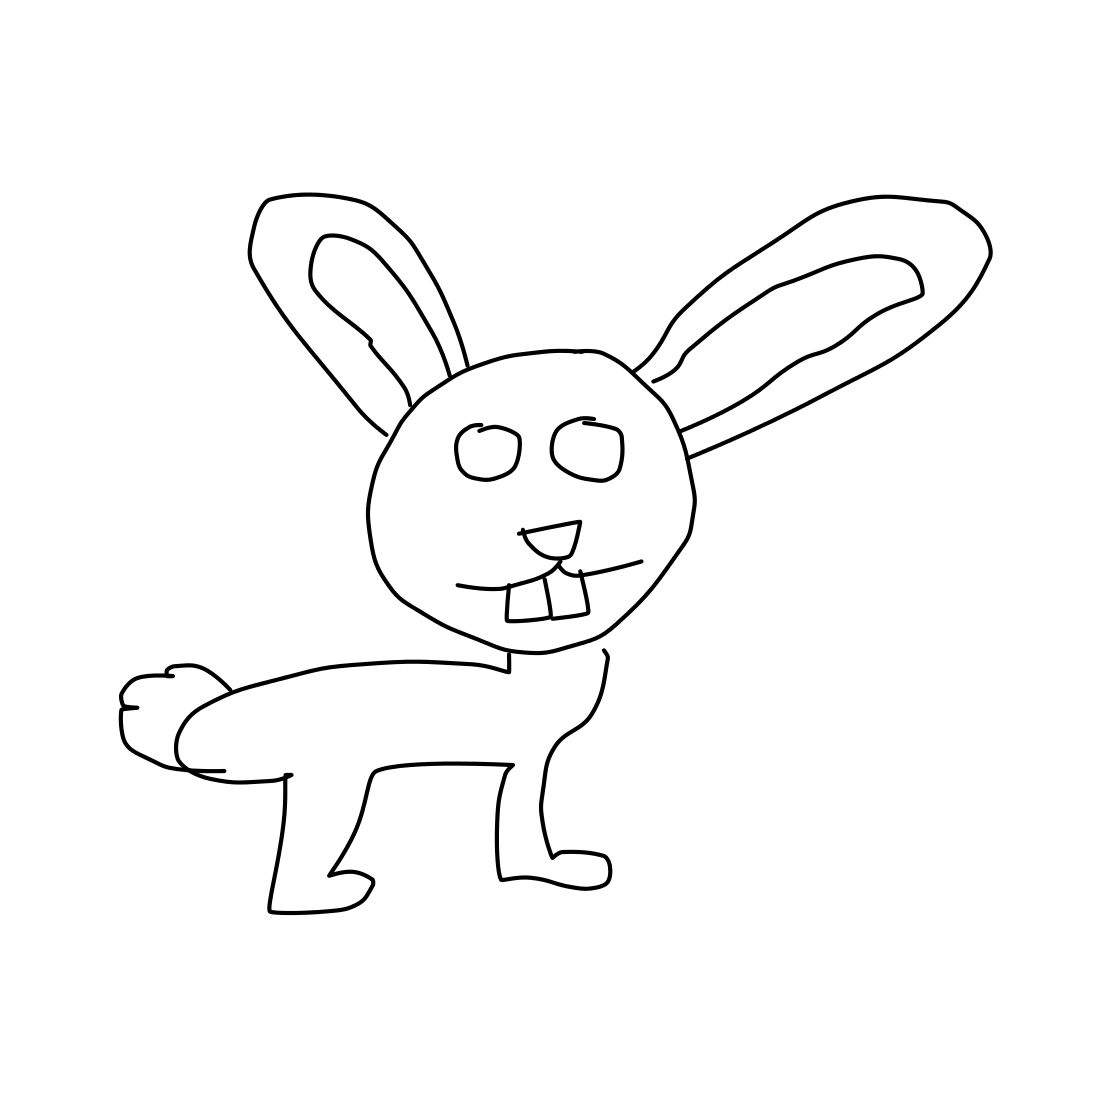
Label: rabbit